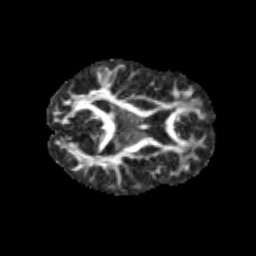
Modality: FA
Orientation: axial
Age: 13
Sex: male
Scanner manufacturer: siemens
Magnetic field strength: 3 T
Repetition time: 3.8 s
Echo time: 0.07 s